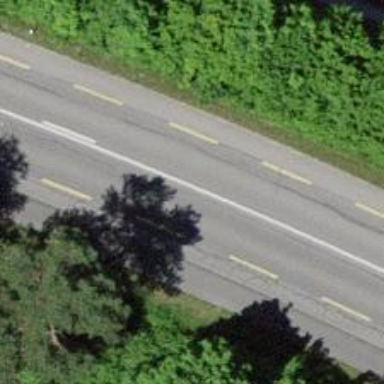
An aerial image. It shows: Secondary road with cycle lane and embankment.